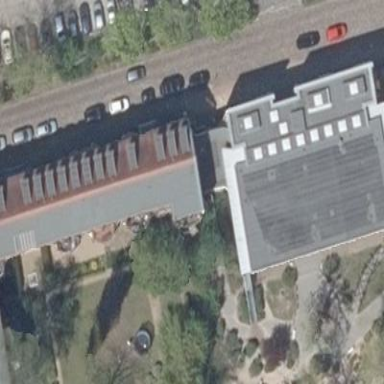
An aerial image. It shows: Hipped roof on apartment building.